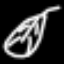
Label: leaf